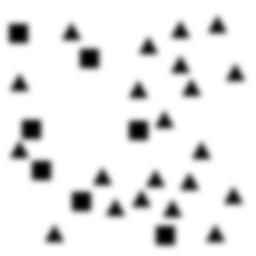
Squares: 7
Triangles: 21
Stars: 0
Total shapes: 28